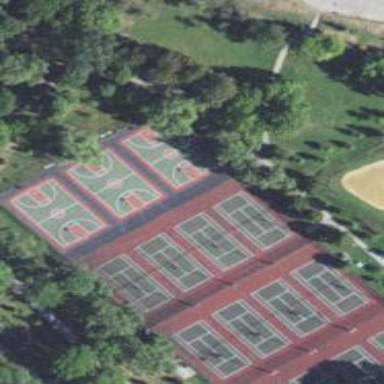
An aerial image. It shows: Basketball court on pitch.